You are looking at the envelope spectrum of a bearing's vibration signal. The marked vertical lines are the theoretical fault frequencies for the outer race, inner race, rolling elements, and cage. What is the most likely bearing condition (normal, inner_race, outer_race, ball)?
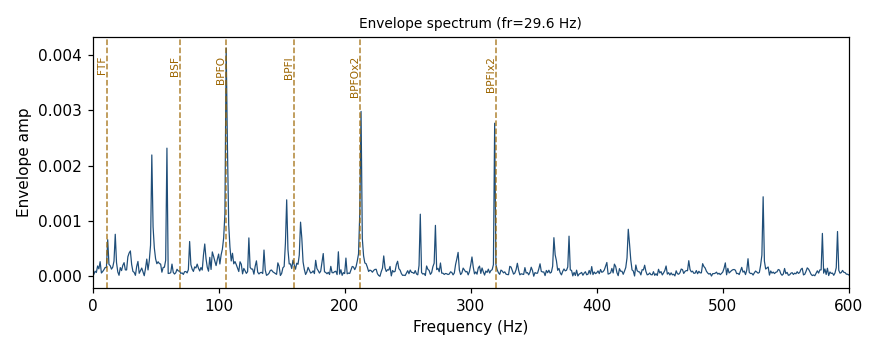
Answer: outer_race